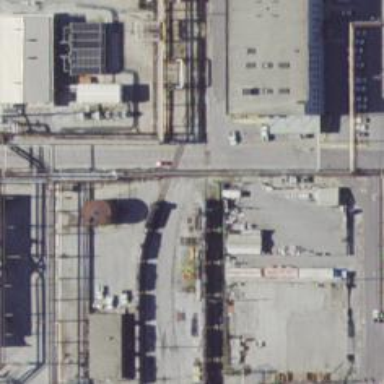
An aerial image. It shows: Rail spur service.